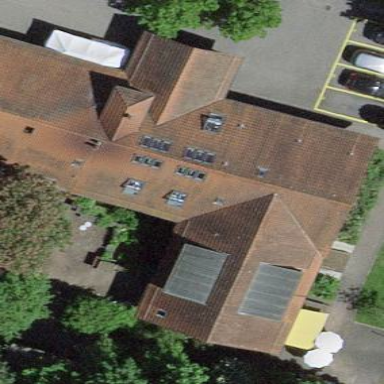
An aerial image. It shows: Nursing home building.